Question: I have a 'TextBox' in a css within a table. I can't use 'position: absolute' in the textbox because I am using table. Is there any other way to position and float the popup ('hint2') right below the textbox?
My code for css is:
'''
/* The hint to Hide and Show */
#hint2 {
display: none;
position: absolute;
right: 25px;
top: 65px;
width: 125px;
margin-top: -4px;
border: 1px solid #c93;
padding: 8px 12px;
background: #ffc;
font-size: 10px;
font-weight: bold;
font-family: Arial;
}
/* The pointer image is hadded by using another span */
#hint2 .hint2-pointer {
position: absolute;
left: 5px;
top: -10px;
width: 19px;
height: 10px;
background: url(images/pointer.gif) left top no-repeat;
}
'''
My textbox HTML is:
'''
<input style="background: url(images/find.png) center left no-repeat; padding-left: 20px; padding-top: 2px; padding-bottom: 2px; padding-right: 4px; font-family: Arial, Verdana; color: #EB620E" type="text" id="TextBox1" size="10" />
'''
I am currently using 'position: absolute' in the popup but that only makes it relative to the page. When I resize the window the popup changes location.
Originally it looks like this:

Here is the HTML code:
'''
<td style="width:20%" align="right"> <!-- 55% -->
<table width="100%" class="right">
<tr>
<td style="vertical-align:middle; white-space:nowrap;" class="auto-style2 subNavOrg">
<a href="default.aspx">HOME</a>
&nbsp;&nbsp;&nbsp;&nbsp;&nbsp;
<a href="https://login.myonline.com/">My ONLINE</a>
&nbsp;&nbsp;&nbsp;&nbsp;&nbsp;
<a href="patient_information.aspx">INFORMATION</a>
<br />
<input style="position: relative; background: url(images/find.png) center left no-repeat; padding-left: 20px; padding-top: 2px; padding-bottom: 2px; padding-right: 4px; font-family: Arial, Verdana; color: #EB620E" type="text" id="TextBox1" size="10" />
<span id="hint2">Search query is empty<span class="hint2-pointer">&nbsp;</span></span>
<input id="Button1" type="button" value="Search" class="locButton" />
</td>
</tr>
</table>
</td>
'''
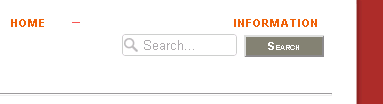
Answer: Try putting an 'inline-block' element around the two elements you're trying to position underneath eachother:
'''
<table width="100%" class="right">
<tr>
<td style="vertical-align:middle; white-space:nowrap;" class="auto-style2 subNavOrg">
<a href="default.aspx">HOME</a>
&nbsp;&nbsp;&nbsp;&nbsp;&nbsp;
<a href="https://login.myonline.com/">My ONLINE</a>
&nbsp;&nbsp;&nbsp;&nbsp;&nbsp;
<a href="patient_information.aspx">INFORMATION</a>
<br />
<span class="ib">
<input style="position: relative; background: url(images/find.png) center left no-repeat; padding-left: 20px; padding-top: 2px; padding-bottom: 2px; padding-right: 4px; font-family: Arial, Verdana; color: #EB620E" type="text" id="TextBox1" size="10" />
<br />
<span id="hint2">Search query is empty<span class="hint2-pointer">&nbsp;</span></span>
</span>
<input id="Button1" type="button" value="Search" class="locButton" />
</td>
</tr>
</table>
'''
and then use the following CSS code:
'''
.ib {
display:inline-block;
vertical-align:top;
}
'''
If you insist on using inline styles, you can also replace 'class="ib"' with 'style="display:inline-block;vertical-align:top;"', but usually it is better to seperate styling from content, for making maintenance a lot easier.
<URL> of what this would look like.